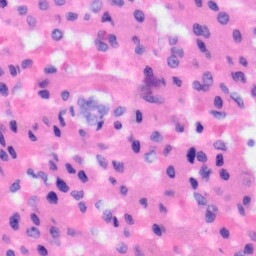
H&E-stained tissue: Liver